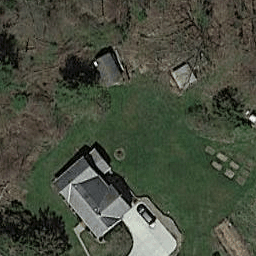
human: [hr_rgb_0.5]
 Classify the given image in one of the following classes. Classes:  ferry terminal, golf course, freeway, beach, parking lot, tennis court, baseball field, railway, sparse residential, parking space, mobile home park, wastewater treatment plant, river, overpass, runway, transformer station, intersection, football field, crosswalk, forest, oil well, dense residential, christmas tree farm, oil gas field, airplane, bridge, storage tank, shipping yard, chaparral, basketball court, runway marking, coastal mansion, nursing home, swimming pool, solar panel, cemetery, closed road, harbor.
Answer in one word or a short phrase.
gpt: sparse residential